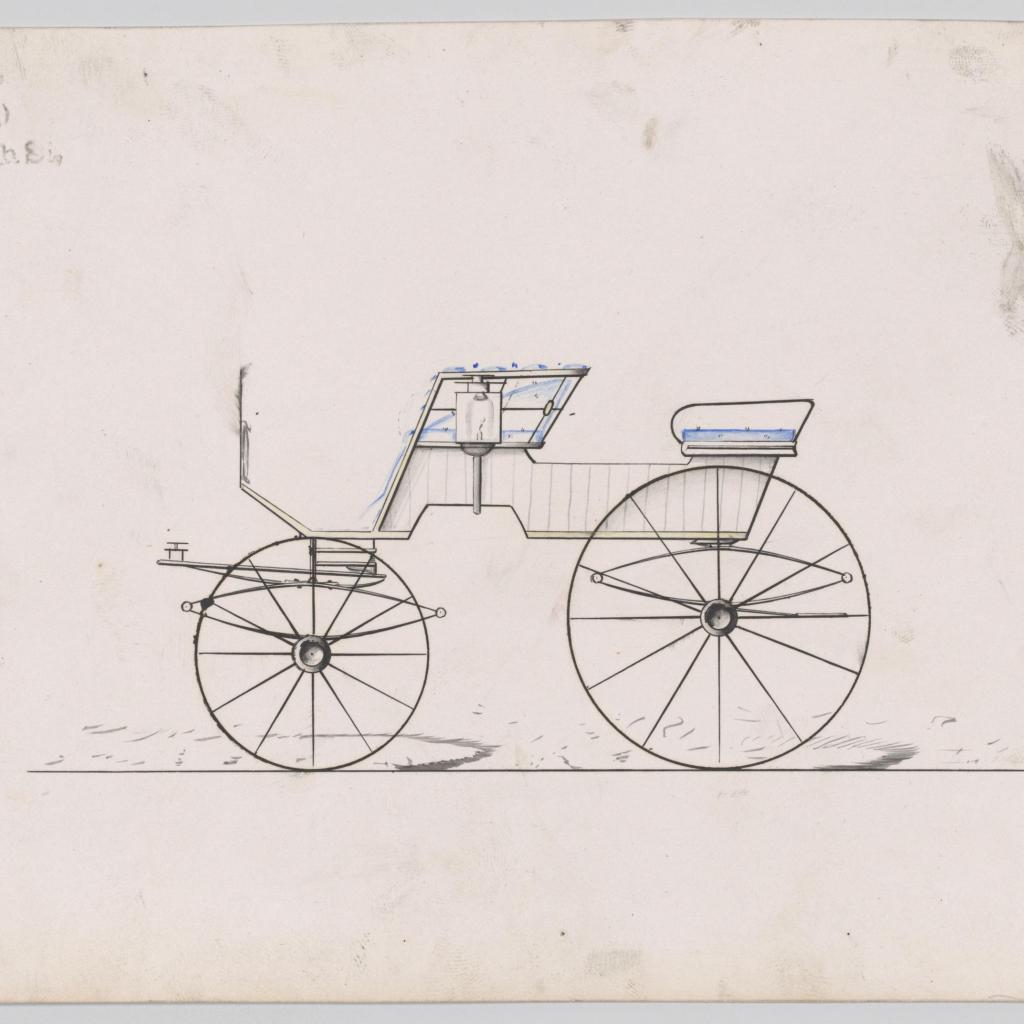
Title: Design for 4 seat Phaeton, no top, no. 3287
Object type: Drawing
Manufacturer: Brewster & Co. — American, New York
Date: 1876
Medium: Pen and black ink, watercolor and gouache
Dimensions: Sheet: 5 3/4 x 8 7/8 in. (14.6 x 22.5 cm)
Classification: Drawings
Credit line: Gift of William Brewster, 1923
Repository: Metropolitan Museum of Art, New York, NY